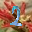
Label: 2